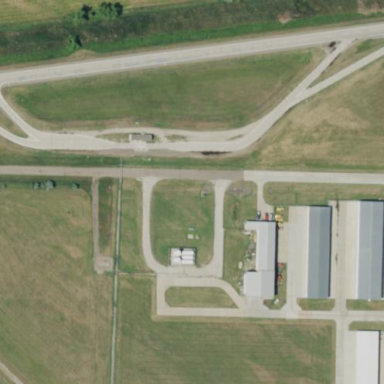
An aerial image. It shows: Vehicle inspection facility.